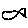
Label: fish